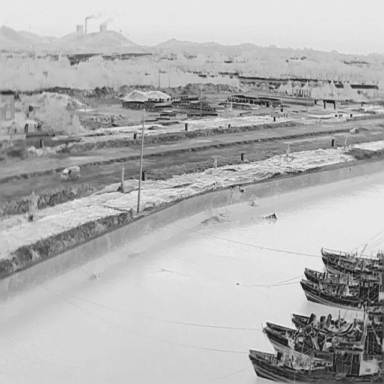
There are six bulk_carriers in the infrared image.